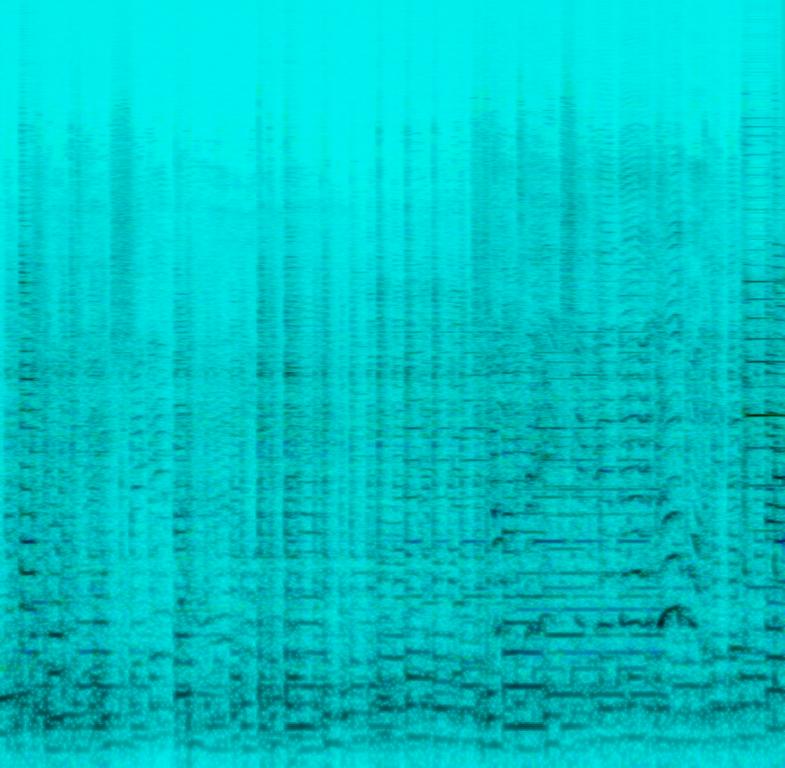
The low quality recording features a cover of a boogie song sung by a passionate male vocalist, followed by funky electric guitar melodies. It sounds passionate, groovy, funky and the recording is in mono and noisy.